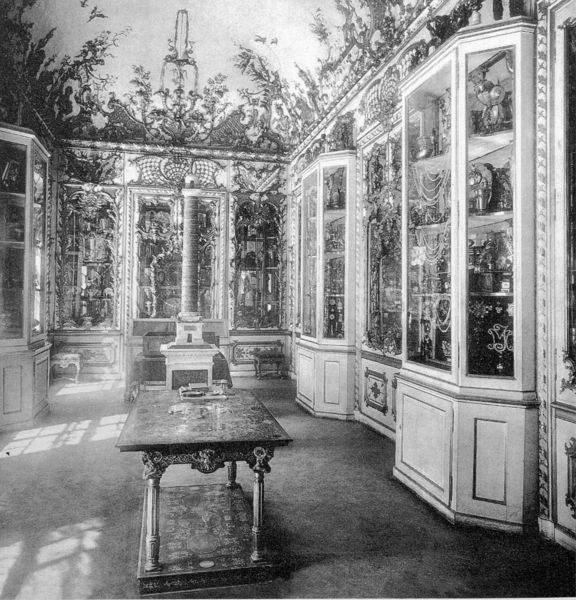
Titel: Ehemaliges Schatzkabinett mit Prunktisch
Künstler: Joseph Effner
Standort: München
Institution: Residenz
Schlagwörter: gemälde, schatten, weiß, blumen, fenster, glas, grau, holz, licht, marmor, raum, schwarz, säule, tisch, tische, zimmer, blick, gebäude, schloss, tuch, malerei, muster, ornament, regal, architektur, barock, sockel, innenraum, möbel, vögel, gitter, sonne, boden, gold, interieur, decke, pflanzen, rokoko, ranken, schrank, ansicht, saal, salon, reflexe, glanz, dekor, floral, ornamente, verzierung, stuck, lichteinfall, galerie, foto, fotografie, photographie, gewölbe, porzellan, palast, schwarz weiß, stempel, vitrine, intarsien, kasten, photo, verziert, ausstellung, schnörkel, glasfenster, repräsentation, schau, holzvertäfelung, bibliothek, regale, sammlung, kassetten, deckengemälde, kabinett, kunstkammer, wunderkammer, kitsch, prunk, illusion, grünes gewölbe, show, objekte, schwaz, deckenmalerei, rocaille, schränke, vitrinen, ausstattung, historische aufnahme, glasvitrine, inneneinrichtung, schätze, anla, ausmalung, ausstellungsstücke, deckenausmalung, deckenfries, exhibition, kunst  und wunderkammer, kunstobjekte, mamorplatte, verkaufsraum, vitrin', wandschränke, überfüllt, ornamente an der decke